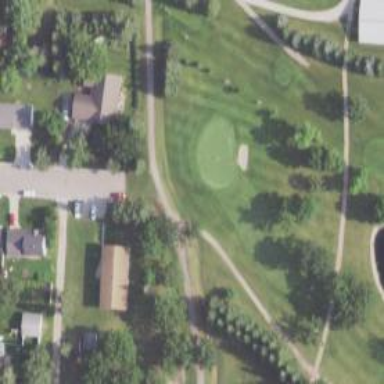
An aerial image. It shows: View of golf hole.